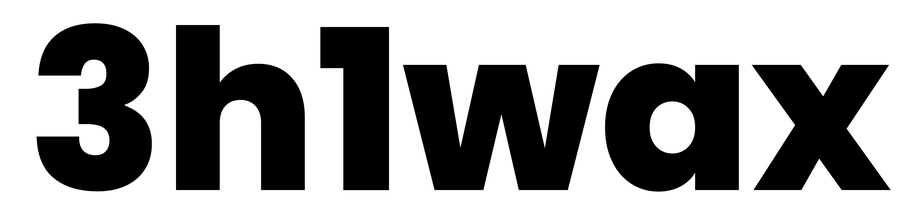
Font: Poppins-ExtraBold